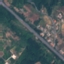
Land use / land cover class: Highway